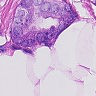
Metastatic tissue present: yes